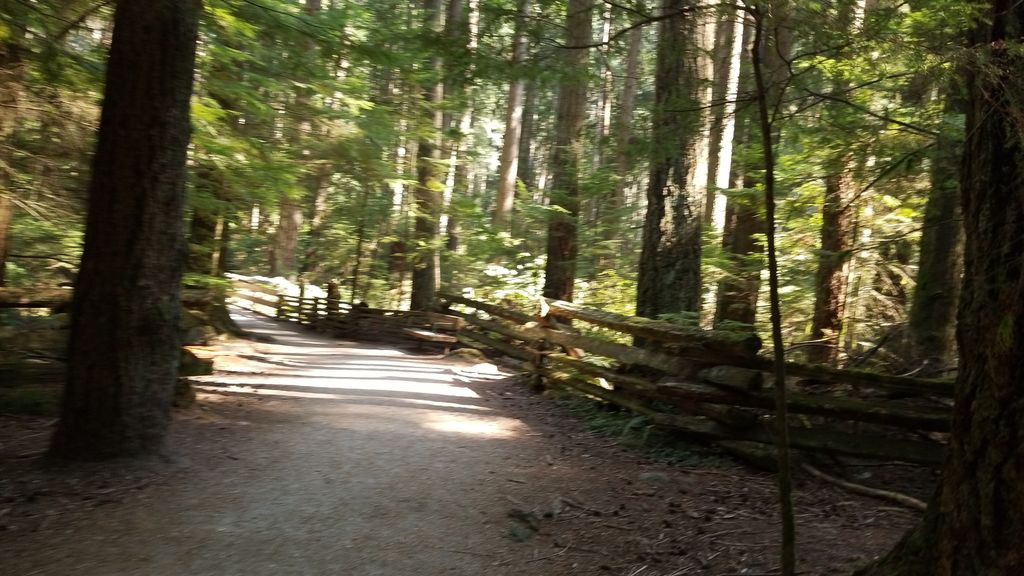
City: vancouver